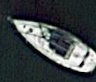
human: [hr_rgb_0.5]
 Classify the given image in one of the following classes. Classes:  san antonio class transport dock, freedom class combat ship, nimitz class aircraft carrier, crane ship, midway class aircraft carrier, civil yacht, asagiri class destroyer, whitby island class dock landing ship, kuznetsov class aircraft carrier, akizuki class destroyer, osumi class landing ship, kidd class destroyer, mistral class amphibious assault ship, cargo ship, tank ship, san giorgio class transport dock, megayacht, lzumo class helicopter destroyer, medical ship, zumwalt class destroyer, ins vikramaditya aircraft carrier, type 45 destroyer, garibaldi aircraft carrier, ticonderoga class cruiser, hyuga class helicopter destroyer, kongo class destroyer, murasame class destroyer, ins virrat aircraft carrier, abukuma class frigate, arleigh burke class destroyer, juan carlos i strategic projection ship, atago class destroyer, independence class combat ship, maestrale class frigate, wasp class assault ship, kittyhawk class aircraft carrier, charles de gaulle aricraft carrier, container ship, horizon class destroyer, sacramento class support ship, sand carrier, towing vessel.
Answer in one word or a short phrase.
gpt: Civil yacht